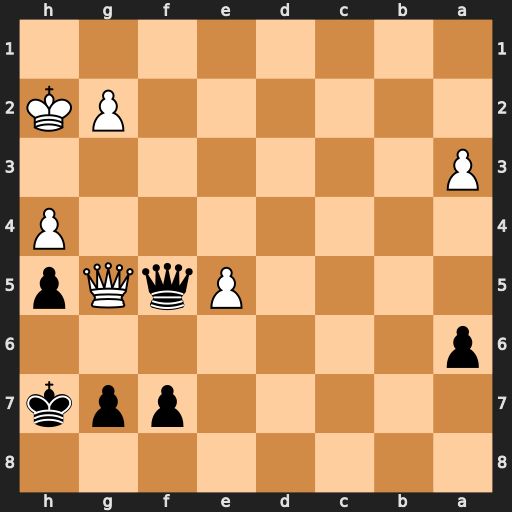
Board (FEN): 8/5ppk/p7/4PqQp/7P/P7/6PK/8
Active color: b
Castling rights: -
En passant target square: -
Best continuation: Qxg5 hxg5 Kg6